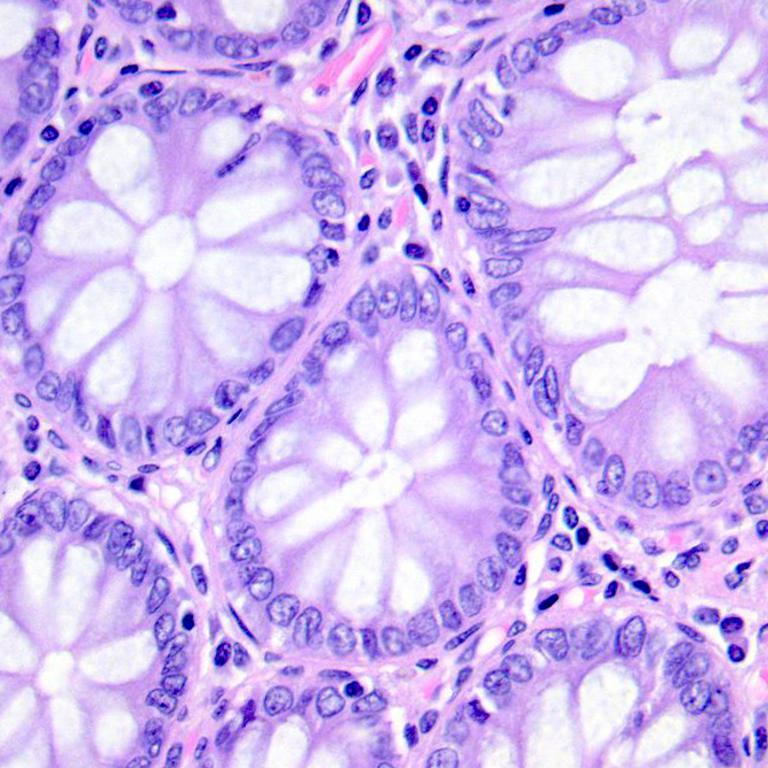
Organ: colon
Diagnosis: benign